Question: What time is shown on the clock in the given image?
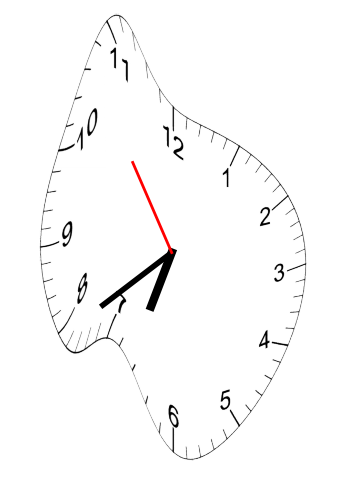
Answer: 06:38:54